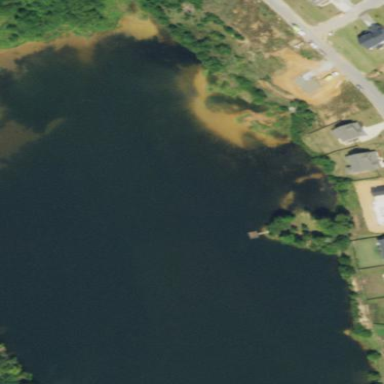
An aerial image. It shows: Lake surrounded by reservoir.